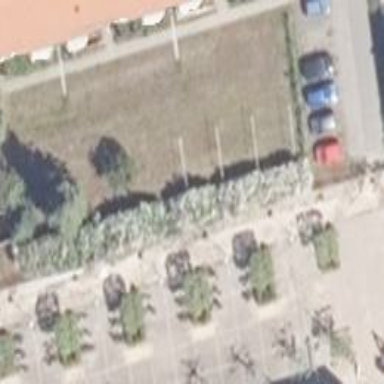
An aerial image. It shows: Bicycle parking area with stands.